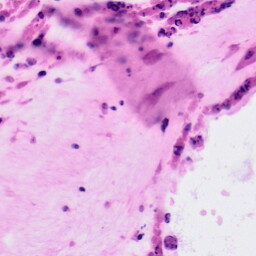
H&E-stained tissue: Colon